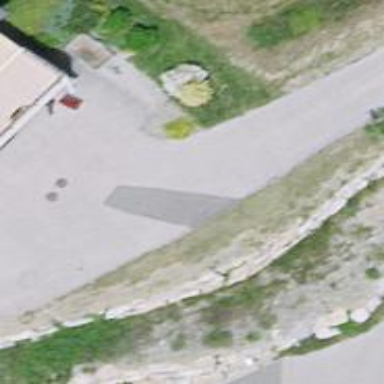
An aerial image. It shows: Concrete driveway serving as service road.